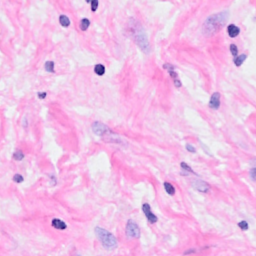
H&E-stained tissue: Breast